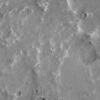
Label: not_dusty